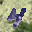
Label: 4